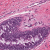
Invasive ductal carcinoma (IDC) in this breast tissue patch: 0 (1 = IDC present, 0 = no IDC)